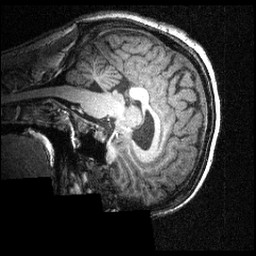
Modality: T1w
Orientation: sagittal
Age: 24
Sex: male
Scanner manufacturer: siemens
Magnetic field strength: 3.951 T
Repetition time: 1.5 s
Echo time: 0.00335 s